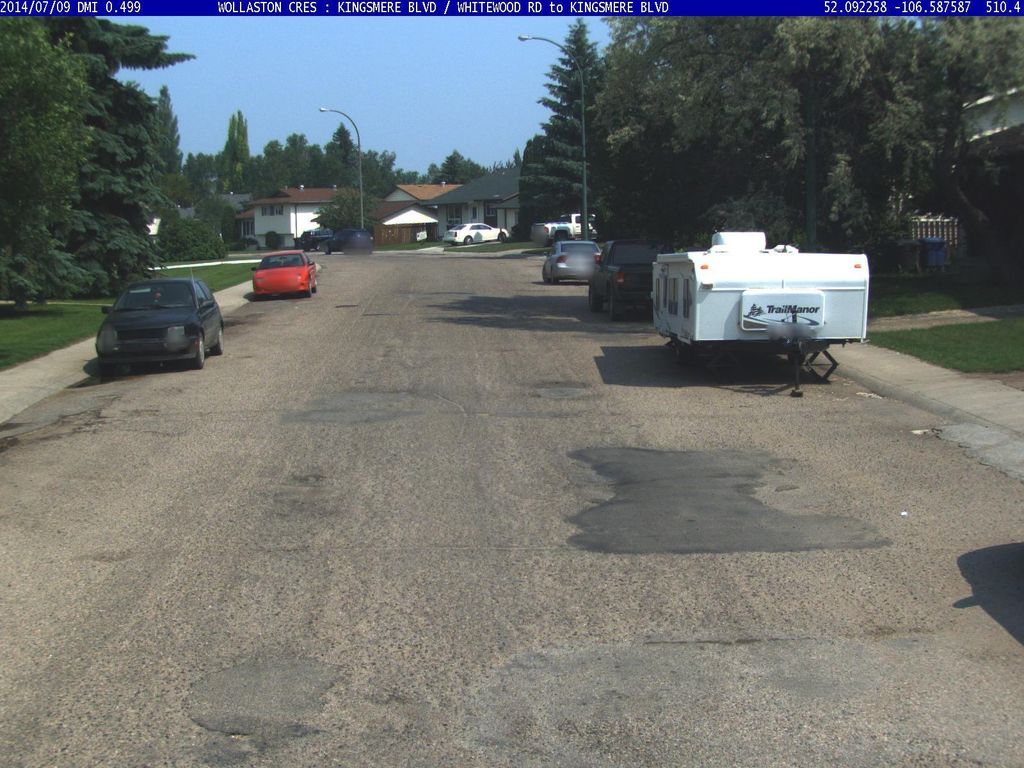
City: saskatoon